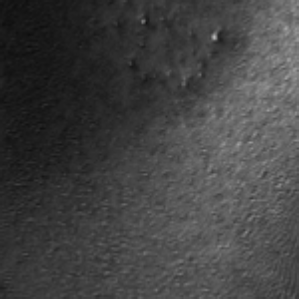
Label: frost